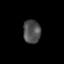
Tissue: lung
Cell type: Endothelial cells
Senescence score: 0.5809
Nuclear area (px): 398
Mean DAPI intensity: 78.942